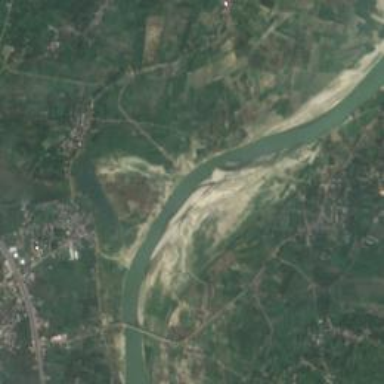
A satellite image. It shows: Beautiful view of river.